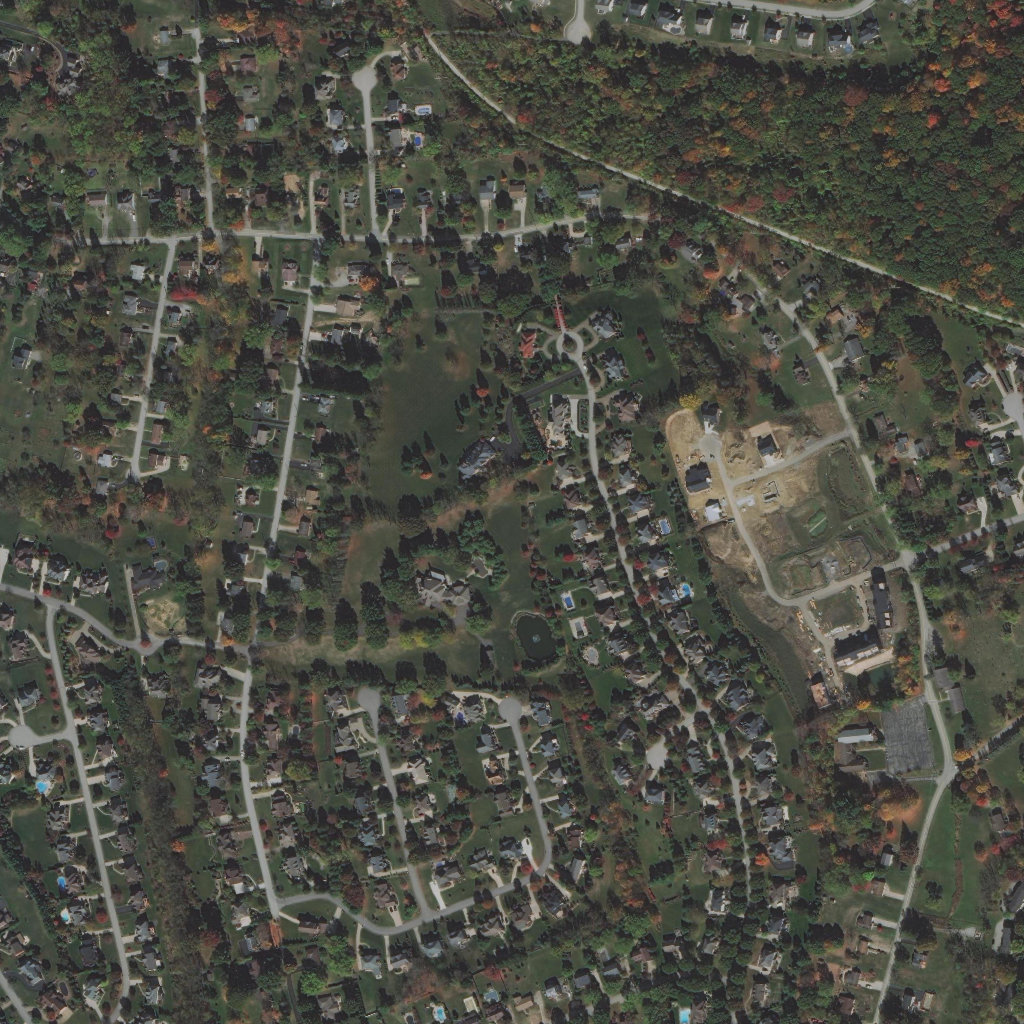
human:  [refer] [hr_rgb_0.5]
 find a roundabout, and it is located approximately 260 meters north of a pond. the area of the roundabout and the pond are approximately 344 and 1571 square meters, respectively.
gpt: <box>[[54, 32, 56, 34, 0]]</box>

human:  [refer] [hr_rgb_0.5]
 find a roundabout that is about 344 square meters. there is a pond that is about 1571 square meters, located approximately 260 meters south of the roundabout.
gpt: <box>[[54, 32, 56, 34, 0]]</box>